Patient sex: F
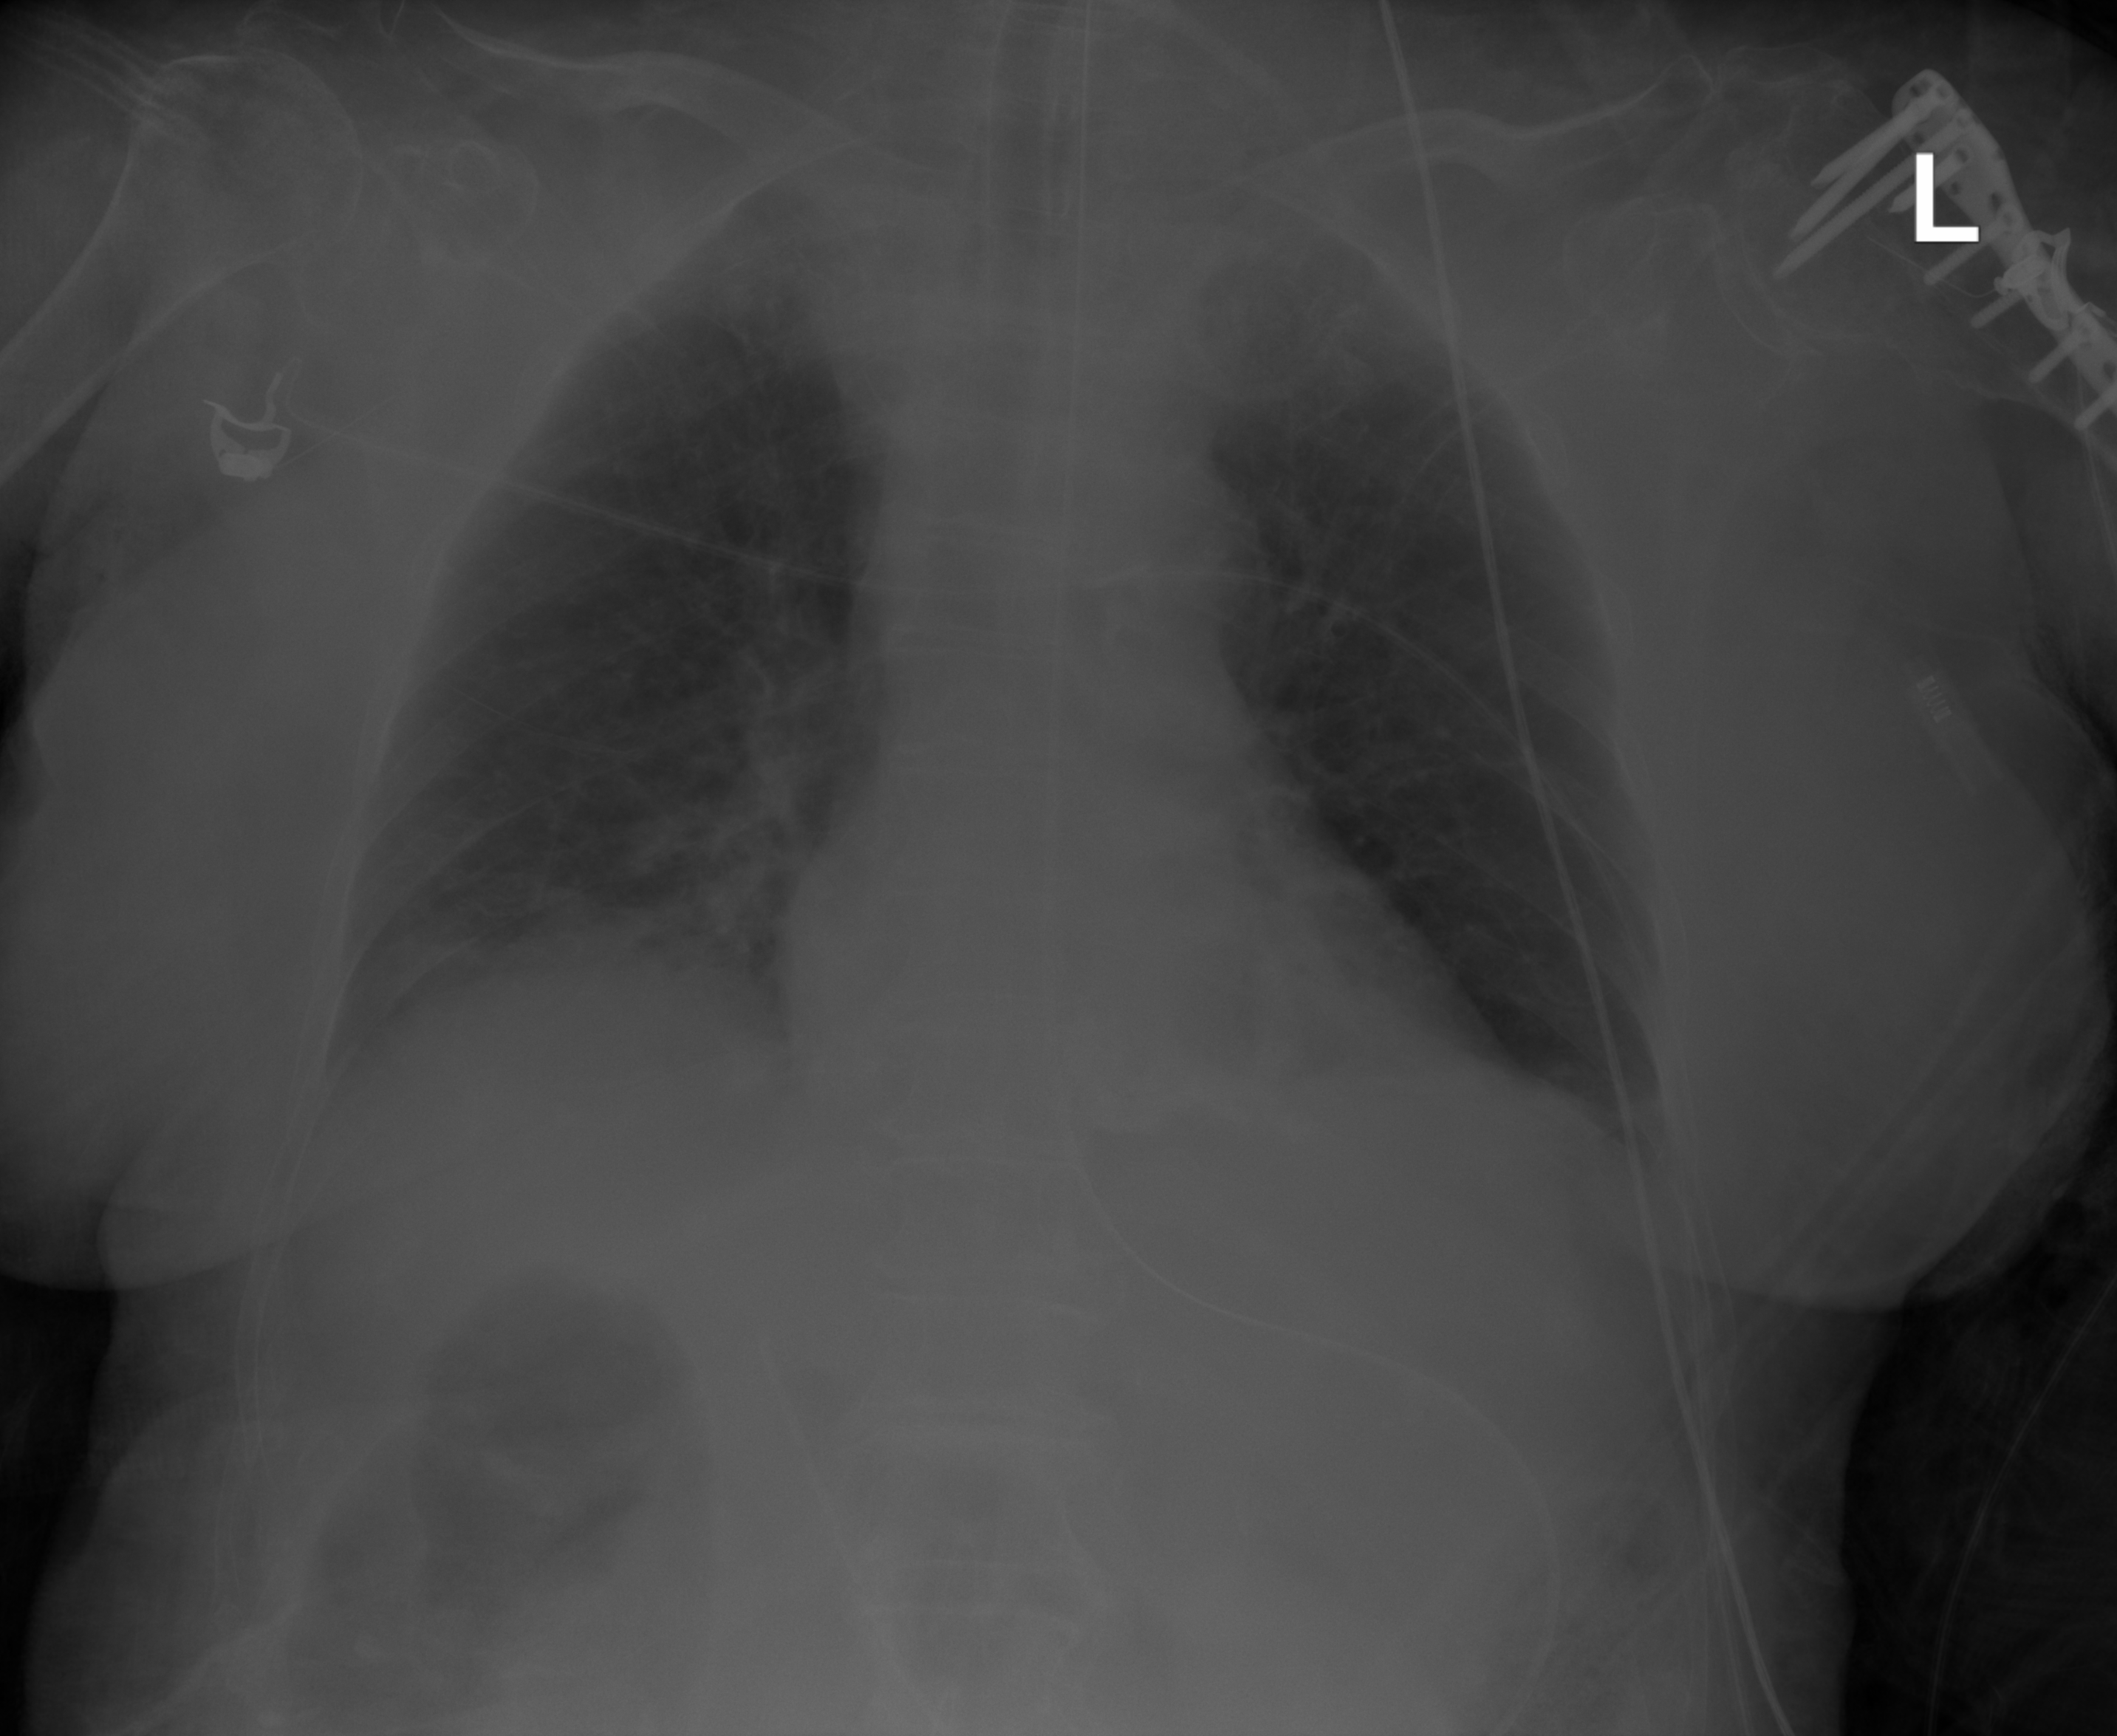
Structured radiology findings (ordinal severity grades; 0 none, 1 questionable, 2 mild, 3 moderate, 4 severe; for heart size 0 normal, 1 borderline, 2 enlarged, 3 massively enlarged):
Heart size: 0
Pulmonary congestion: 0
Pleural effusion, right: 0
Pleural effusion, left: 0
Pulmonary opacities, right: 2
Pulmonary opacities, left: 0
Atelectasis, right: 2
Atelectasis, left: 0